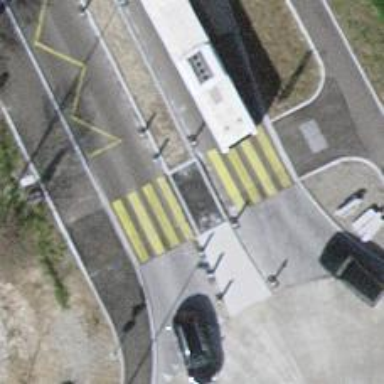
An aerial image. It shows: Marked road crossing with pedestrian island.